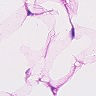
Metastatic tissue present: no